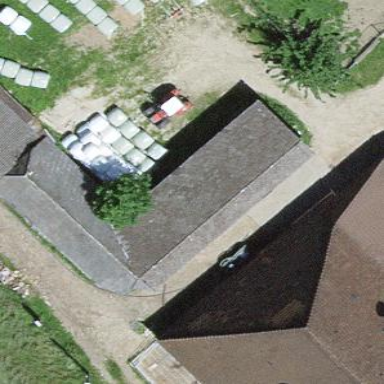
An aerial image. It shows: Rural barn.